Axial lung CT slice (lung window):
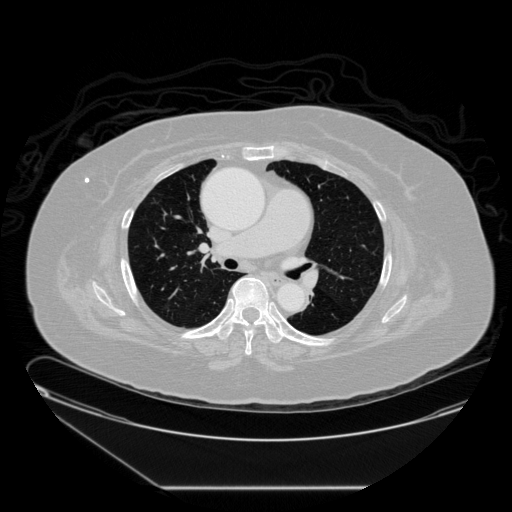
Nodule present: no